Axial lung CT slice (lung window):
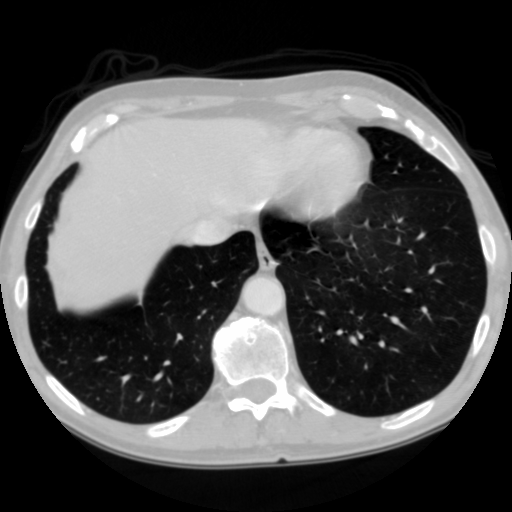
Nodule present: no